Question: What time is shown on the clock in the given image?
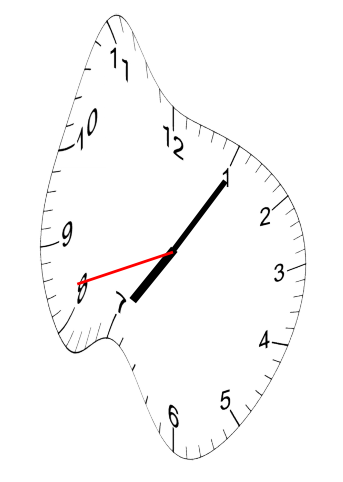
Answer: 07:05:42